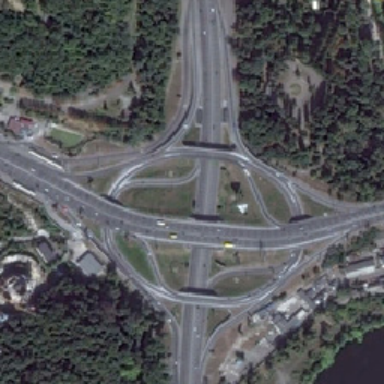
There is a circle and lawn viaduct located in the middle of the trees close to some buildings and lakes .